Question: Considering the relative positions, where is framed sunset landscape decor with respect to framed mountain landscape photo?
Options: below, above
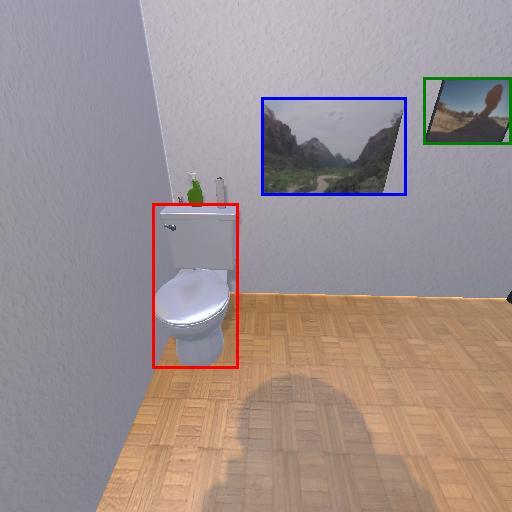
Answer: below